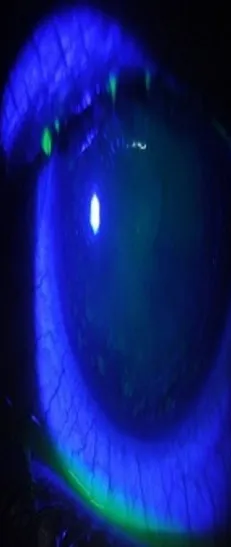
Slit lamp photo of the left eye showing loose epithelium with punctate erosions and abrasions.
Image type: pathology (fish)